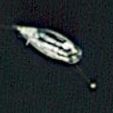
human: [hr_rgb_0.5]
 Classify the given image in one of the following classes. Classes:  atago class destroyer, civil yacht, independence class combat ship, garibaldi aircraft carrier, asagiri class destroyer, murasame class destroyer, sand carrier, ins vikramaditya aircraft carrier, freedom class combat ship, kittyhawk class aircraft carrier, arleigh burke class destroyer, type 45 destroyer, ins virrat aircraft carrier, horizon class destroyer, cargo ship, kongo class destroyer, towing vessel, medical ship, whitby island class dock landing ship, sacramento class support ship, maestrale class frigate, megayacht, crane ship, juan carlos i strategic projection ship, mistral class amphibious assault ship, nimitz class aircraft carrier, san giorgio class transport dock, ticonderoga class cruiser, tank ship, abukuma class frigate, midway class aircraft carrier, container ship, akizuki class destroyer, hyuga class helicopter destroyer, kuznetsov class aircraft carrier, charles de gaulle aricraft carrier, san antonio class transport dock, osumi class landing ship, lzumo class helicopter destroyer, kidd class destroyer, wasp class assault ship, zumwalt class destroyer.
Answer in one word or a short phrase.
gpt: Civil yacht